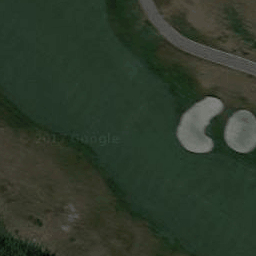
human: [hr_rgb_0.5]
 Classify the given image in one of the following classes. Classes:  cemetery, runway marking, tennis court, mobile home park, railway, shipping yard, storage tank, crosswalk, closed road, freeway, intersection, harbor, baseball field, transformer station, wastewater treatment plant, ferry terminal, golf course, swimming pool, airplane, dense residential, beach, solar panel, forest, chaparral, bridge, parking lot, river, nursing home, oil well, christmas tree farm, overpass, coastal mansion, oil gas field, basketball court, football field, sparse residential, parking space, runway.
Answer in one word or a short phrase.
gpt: golf course